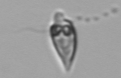
Label: Oxytoxum